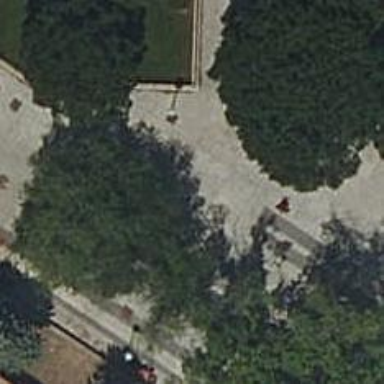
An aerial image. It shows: Sidewalk made of paving stones.